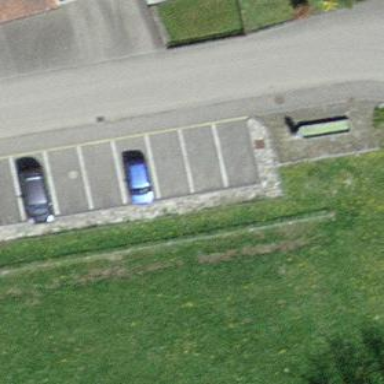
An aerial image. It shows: Parking available on the street side.